Question: When drawing the text to the screen the text itself is getting chopped off and certain characters for example the n looks like an r. and overall very hard to read. I have drawn text before and it looked fine. Was wondering if any one had any incites to why this may be happening. Here is a link to a screen shot of what it looks like.

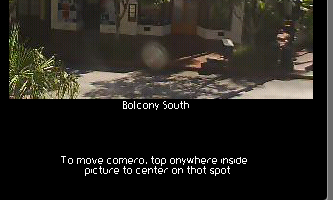
Answer: Have you tried: 'Paint paint = new Paint(Paint.ANTI_ALIAS_FLAG);'